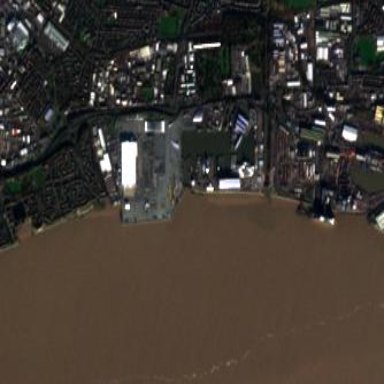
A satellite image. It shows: Industrial area designated as port.